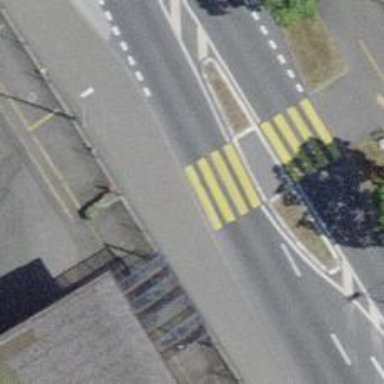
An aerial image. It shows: Kerb barrier.